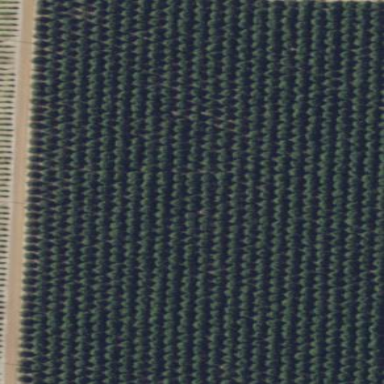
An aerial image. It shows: Almond orchard with rows of almond trees.